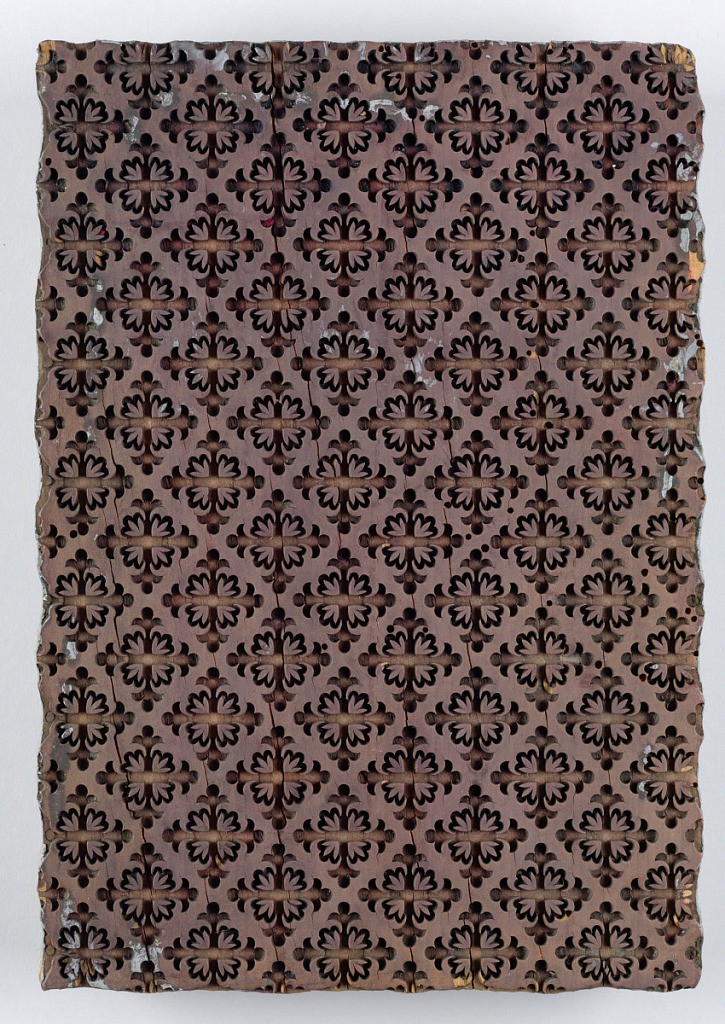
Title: Printing block
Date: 19th century
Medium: wood Technique: wood carved in relief
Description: Wooden block for printing fabric. Design in relief of a diamond lattice. On back, holes carved for printers' hands. Contemporary picture hangers attached.